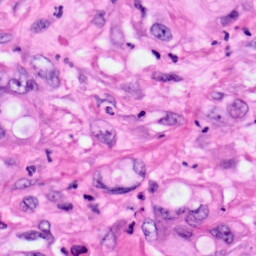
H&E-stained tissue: Pancreatic